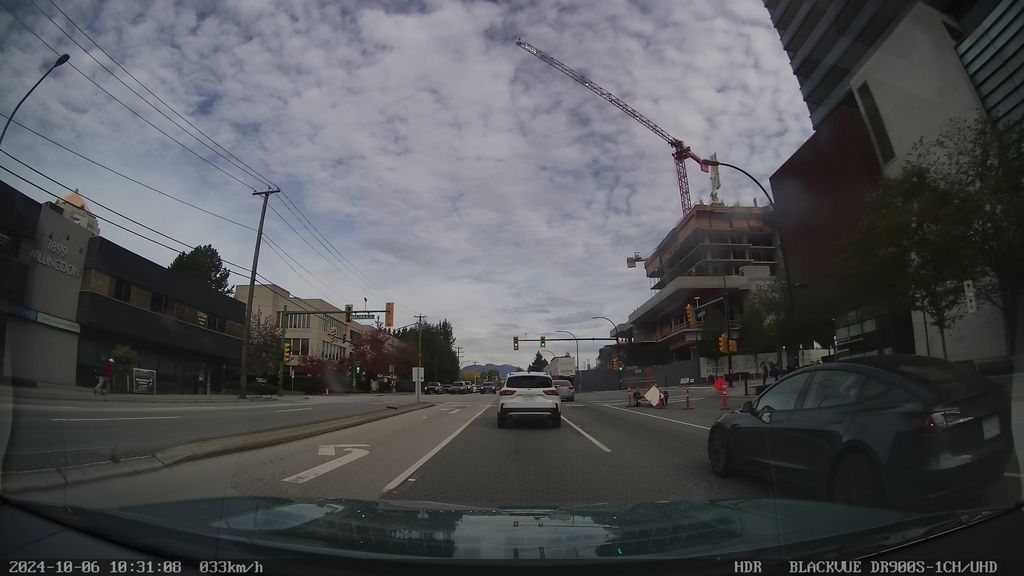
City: vancouver